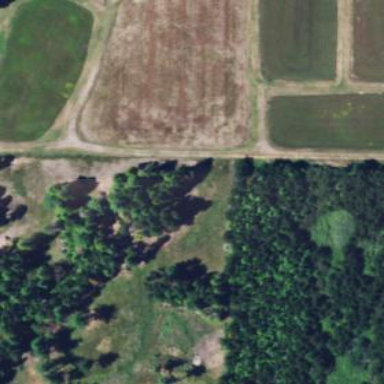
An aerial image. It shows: Farmland with cranberries as the crop.